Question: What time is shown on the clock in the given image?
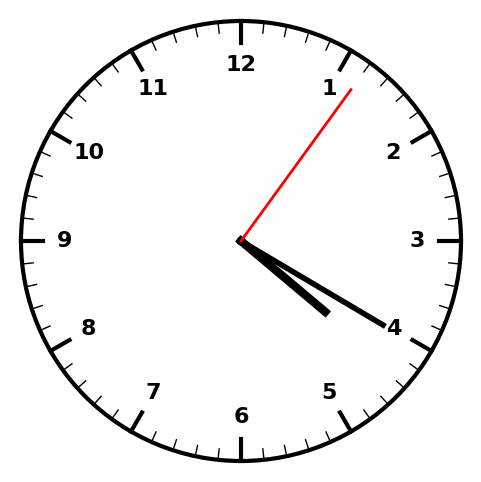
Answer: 04:20:06